Question: Im try to load excel data to list here im using oledbdatareader to load the data
here is my code
'''
[HttpPost]
public ActionResult GetExcelData()
{
List<ExcelData> exData = new List<ExcelData>();
string status;
string fileparth;
string json;
using (var reader = new StreamReader(Request.InputStream))
{
json = reader.ReadToEnd();
}
JObject jo = (JObject)JsonConvert.DeserializeObject(json);
fileparth = jo.Value<string>("uplaodFile");
string conString = string.Empty;
string extension = Path.GetExtension(fileparth);
switch (extension)
{
case ".xls": //Excel 97-03
conString = String.Format("Provider=Microsoft.Jet.OLEDB.4.0;Data Source={0};Extended Properties='Excel 8.0;HDR=YES'", fileparth);
break;
case ".xlsx": //Excel 07 or higher
conString = String.Format("Provider=Microsoft.ACE.OLEDB.12.0;Data Source={0};Extended Properties='Excel 12.0;HDR=YES'", fileparth);
break;
}
using (OleDbCommand cmd = new OleDbCommand())
{
excel_con.Open();
string sheet1 = excel_con.GetOleDbSchemaTable(OleDbSchemaGuid.Tables, null).Rows[0]["TABLE_NAME"].ToString();
cmd.CommandText = "SELECT * FROM [" + sheet1 + "]";
cmd.Connection = excel_con;
using (OleDbDataReader reader = cmd.ExecuteReader())
{
int nFields = reader.FieldCount;
ExcelData curLine = new ExcelData();
curLine.Actualkm = Convert.ToDecimal(reader[1]);
curLine.TRRequestID = reader[0].ToString();
curLine.Amount = Convert.ToDecimal(reader[2]);
exData.Add(curLine);
}
excel_con.Close();
return Json(new { result = "success", data = exData });
// excel_con.Close();
}
}
'''
i get error in curLine.Actualkm = Convert.ToDecimal(reader<URL>;
here is my getters and setters
'''
public class ExcelData
{
private string _TRRequestID;
public string TRRequestID
{
get { return _TRRequestID; }
set { _TRRequestID = value; }
}
private decimal _Actualkm;
public decimal Actualkm
{
get { return _Actualkm; }
set { _Actualkm = value; }
}
private decimal _Amount;
public decimal Amount
{
get { return _Amount; }
set { _Amount = value; }
}
}
'''
here is my excel file

please help me thank you
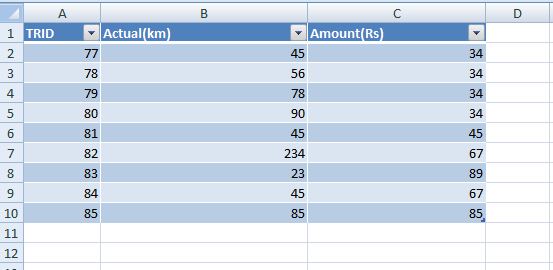
Answer: The code is trying to read the row 11.
I suppose you don't need the empty rows so use this
in your using code.